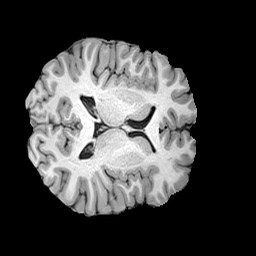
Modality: T1w
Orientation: axial
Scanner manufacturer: siemens
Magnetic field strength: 3 T
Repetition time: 2 s
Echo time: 0.0024 s